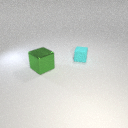
small cyan rubber cube behind large green metal cube